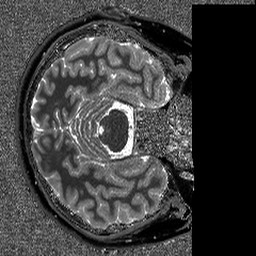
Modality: T1map
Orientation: axial
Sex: male